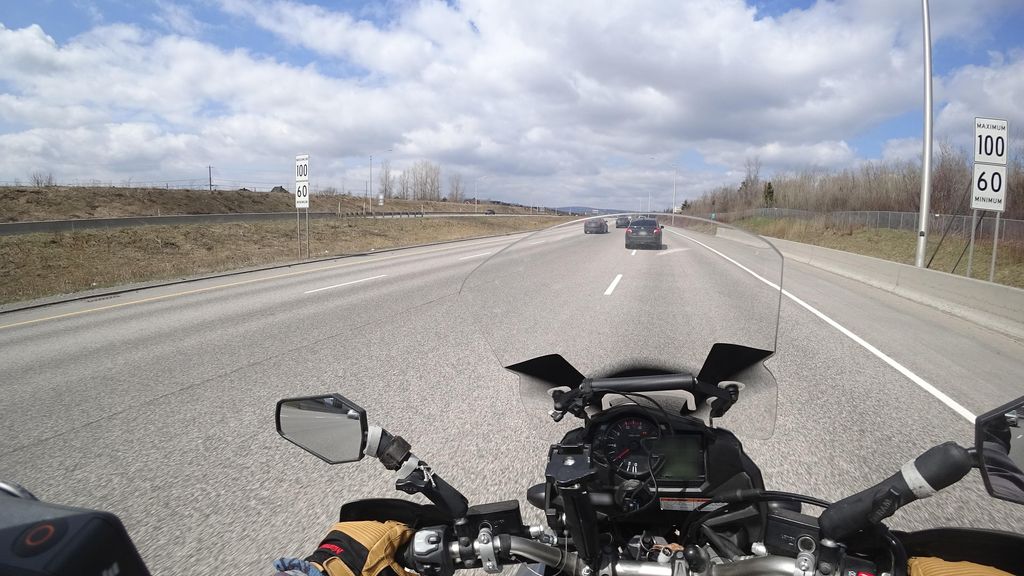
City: quebec_city